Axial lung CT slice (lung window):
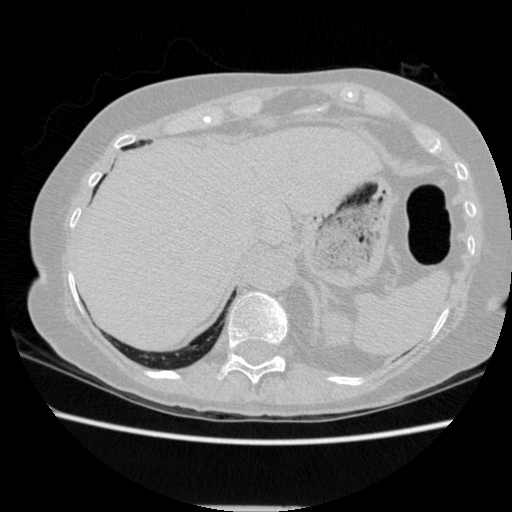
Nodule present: no